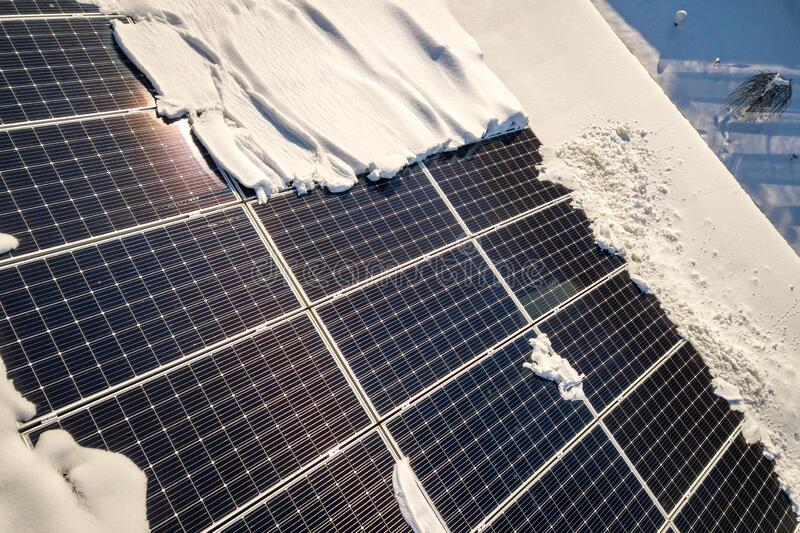
Label: Snow-Covered